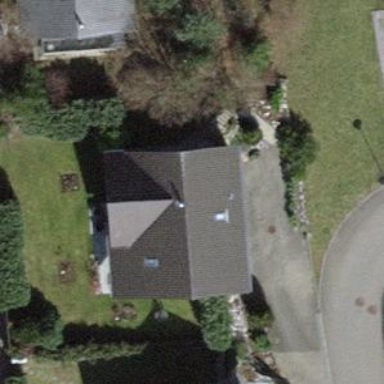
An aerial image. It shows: Detached building with gabled roof.